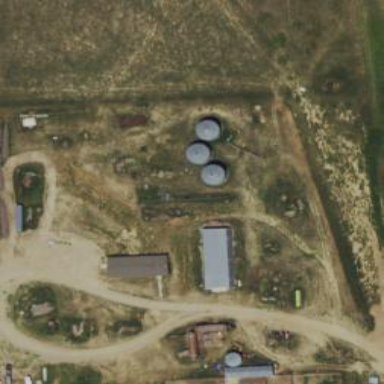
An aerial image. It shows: Silo.